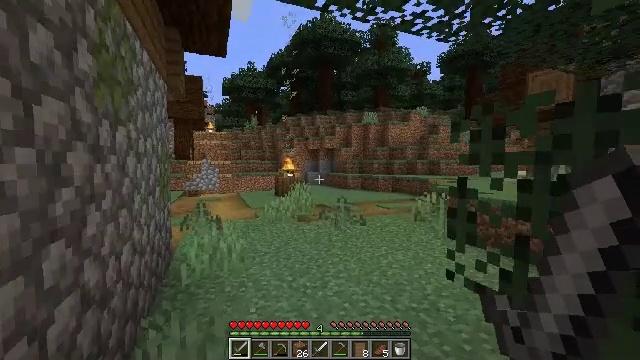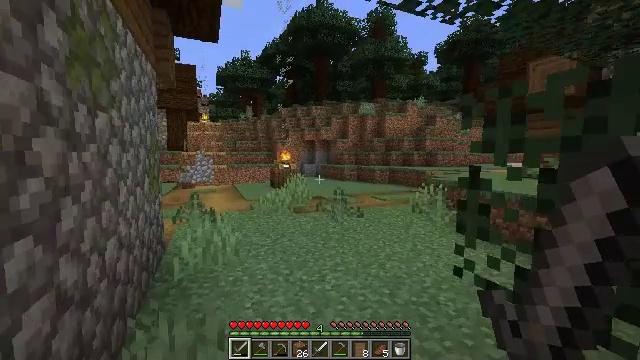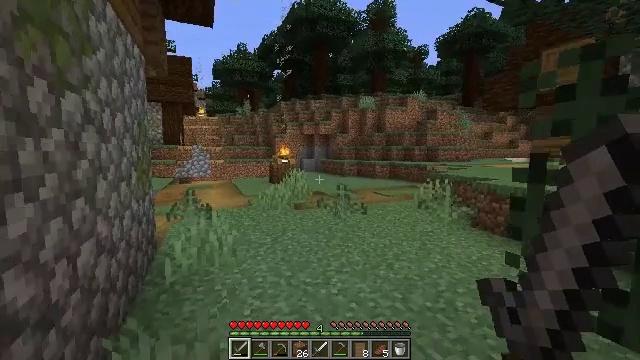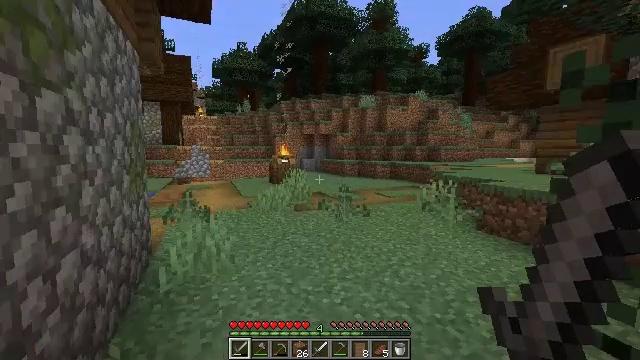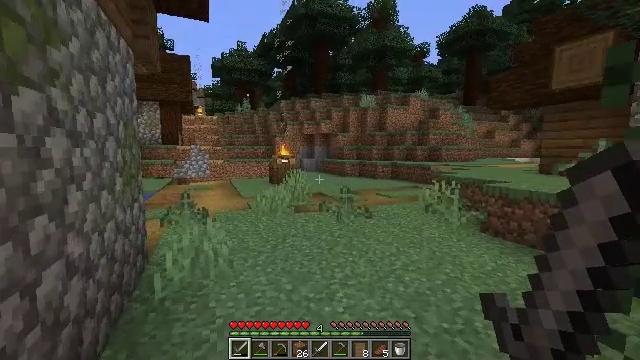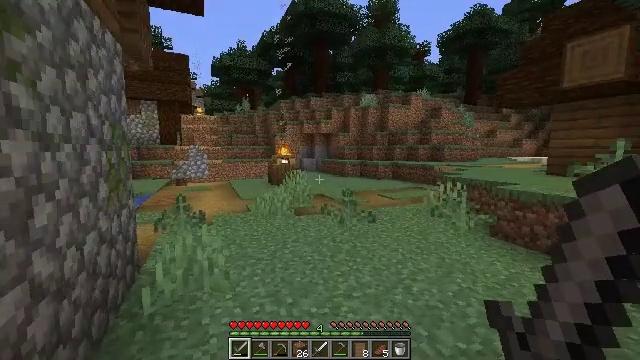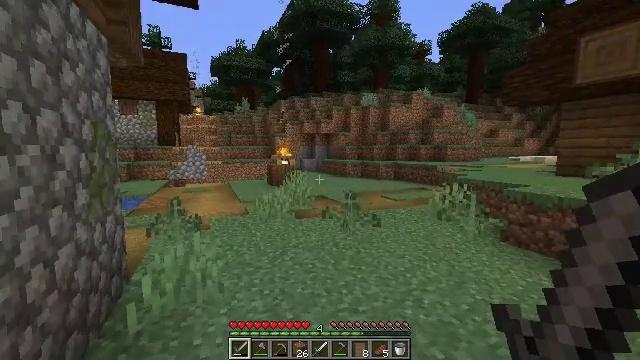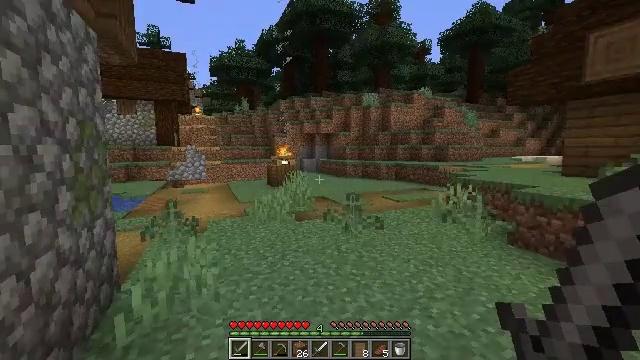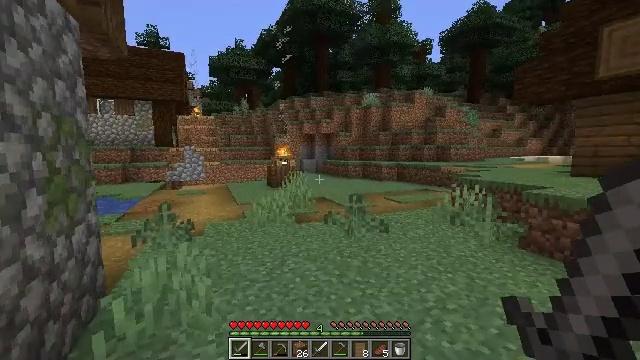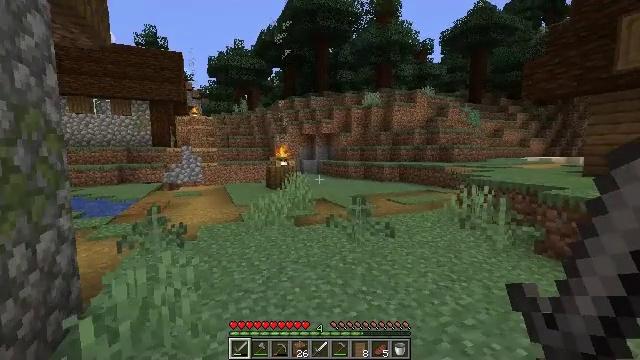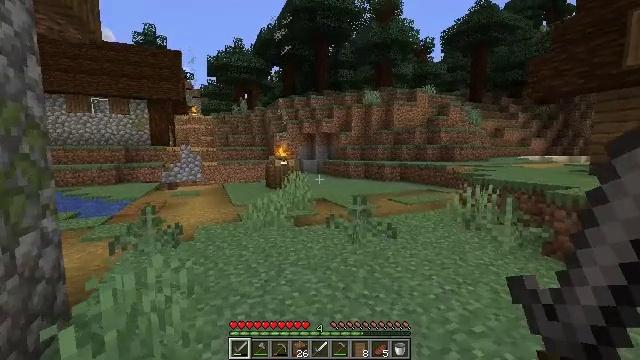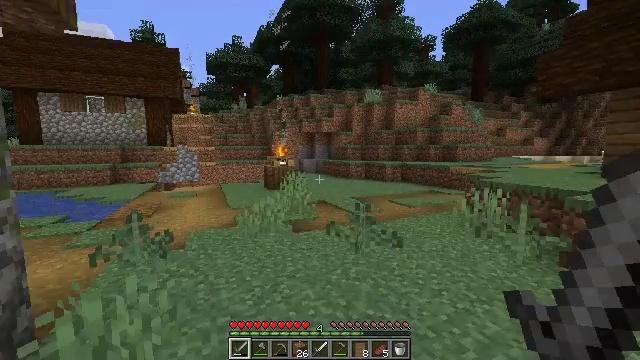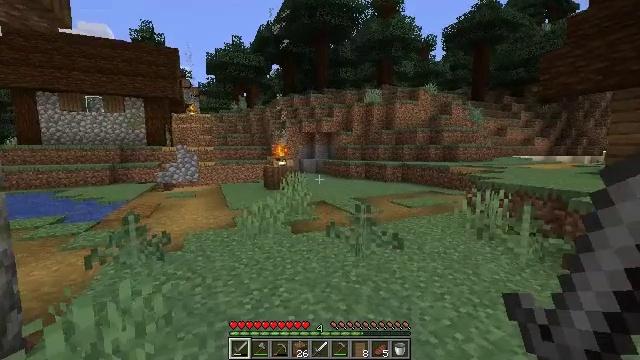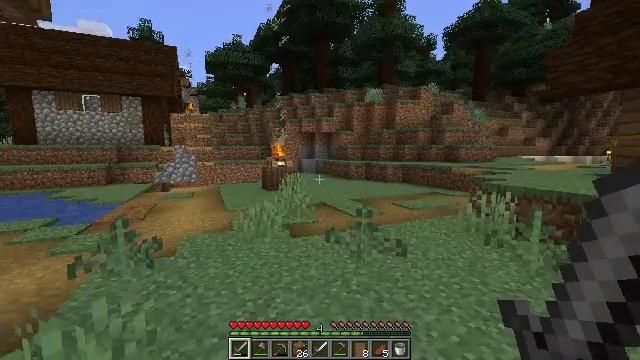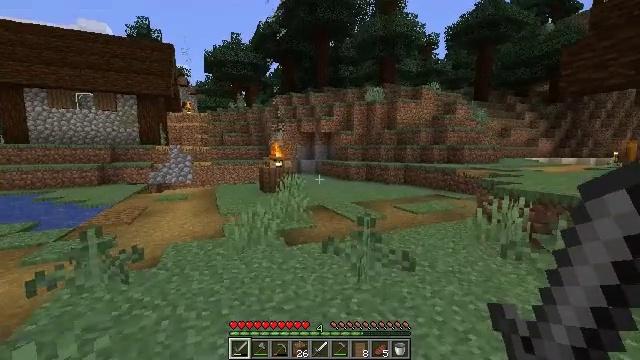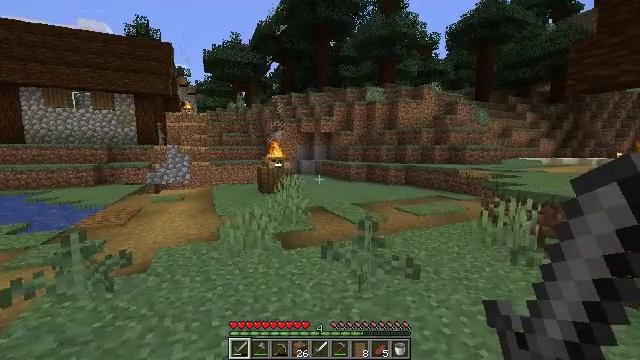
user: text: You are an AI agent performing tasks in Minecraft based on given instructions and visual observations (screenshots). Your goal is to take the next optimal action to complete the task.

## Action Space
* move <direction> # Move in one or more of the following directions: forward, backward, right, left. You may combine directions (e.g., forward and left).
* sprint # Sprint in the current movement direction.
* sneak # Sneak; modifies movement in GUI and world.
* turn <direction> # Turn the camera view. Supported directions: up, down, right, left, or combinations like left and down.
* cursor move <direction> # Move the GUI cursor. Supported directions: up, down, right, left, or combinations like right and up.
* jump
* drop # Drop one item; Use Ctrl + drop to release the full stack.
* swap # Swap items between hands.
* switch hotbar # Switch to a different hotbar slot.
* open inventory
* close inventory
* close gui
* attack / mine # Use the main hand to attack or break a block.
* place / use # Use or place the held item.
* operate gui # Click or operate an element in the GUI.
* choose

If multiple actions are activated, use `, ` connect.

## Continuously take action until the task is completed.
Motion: motion action
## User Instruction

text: Reclaim the spruce door from a structure.
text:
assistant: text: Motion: move forward, turn down
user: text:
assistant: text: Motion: move forward, turn down
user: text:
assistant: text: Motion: move forward
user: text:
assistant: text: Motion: move forward
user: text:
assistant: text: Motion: move forward
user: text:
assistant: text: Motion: move forward
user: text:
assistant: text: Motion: move forward
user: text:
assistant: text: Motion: move forward
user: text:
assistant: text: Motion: move forward
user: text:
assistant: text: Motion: move forward
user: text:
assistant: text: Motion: move forward
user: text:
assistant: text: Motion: move forward
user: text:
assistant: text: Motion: move forward
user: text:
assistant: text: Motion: move forward
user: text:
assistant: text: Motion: move forward
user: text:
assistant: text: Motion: move forward
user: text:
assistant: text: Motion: move forward
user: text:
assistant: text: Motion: move forward, turn left
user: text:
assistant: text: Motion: move forward, turn left
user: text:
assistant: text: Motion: move forward
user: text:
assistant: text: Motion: move forward
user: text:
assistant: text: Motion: move forward
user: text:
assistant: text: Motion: move forward
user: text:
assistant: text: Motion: move forward
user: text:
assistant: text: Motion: move forward
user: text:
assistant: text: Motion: move forward
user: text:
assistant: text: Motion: move forward
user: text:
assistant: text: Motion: move forward
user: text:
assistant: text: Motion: move forward
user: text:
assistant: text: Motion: move forward